Question:
I'm having trouble with a custom header in my UITableView.
In InterfaceBuilder, I'm creating a XIB file with a view, and then subclassing it to UITableViewHeaderFooterView. I'm adding in some subviews. Nothing special.
In my viewDidLoad routine, I'm calling "registerNib:forHeaderFooterViewReuseIdentifier".
Then, in my delegate method, tableView:viewForHeaderInSection, I'm calling:
'''
UITableViewHeaderFooterView* theView = [self.tableView dequeueReusableHeaderFooterViewWithIdentifier:@"header"];
'''
The weird thing, is that I'm getting some extra lines of graphic, at the bottom edge of my header. It actually looks like the "normal" header view peeking through. I have no idea how to fix this. I've checked the size of the header view, vs the height of the section header. I've also put in code to force the size of the section-header to be the same as the the view's height. Yet, I still can't explain this.
The thing to notice, in the "Simulator - Bad" image is the gray color in between my custom header, and the red area. The red area is my first cell. So there are these gray lines that aren't in my custom header, nor in my first cell.
Thanks for any help.
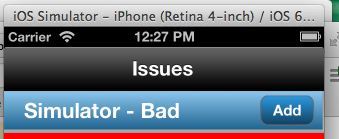
Answer: Are you returning the correct height in your '- (CGFloat)tableView:(UITableView *)tableView heightForHeaderInSection:(NSInteger)section' delegate call?